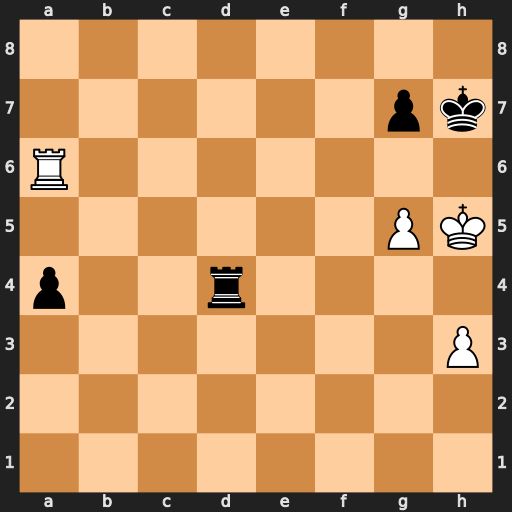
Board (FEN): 8/6pk/R7/6PK/p2r4/7P/8/8
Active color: w
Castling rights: -
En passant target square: -
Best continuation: g6+ Kh8 Ra8+ Rd8 Rxd8#